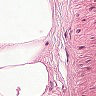
Metastatic tissue present: no